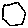
Label: hexagon